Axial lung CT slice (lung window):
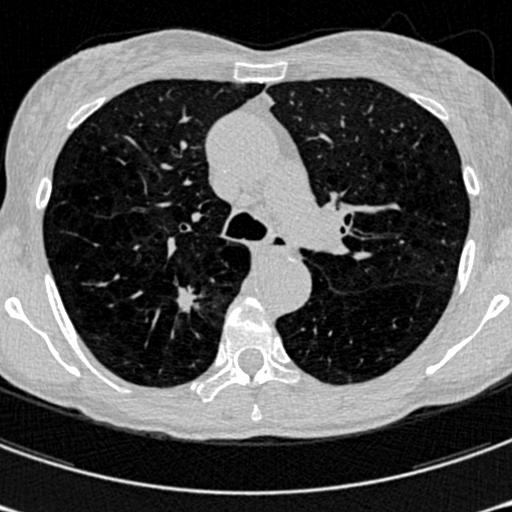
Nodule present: yes
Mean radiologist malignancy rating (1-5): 4.75